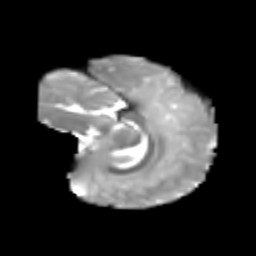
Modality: T2w
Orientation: sagittal
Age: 6
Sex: female
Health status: healthy